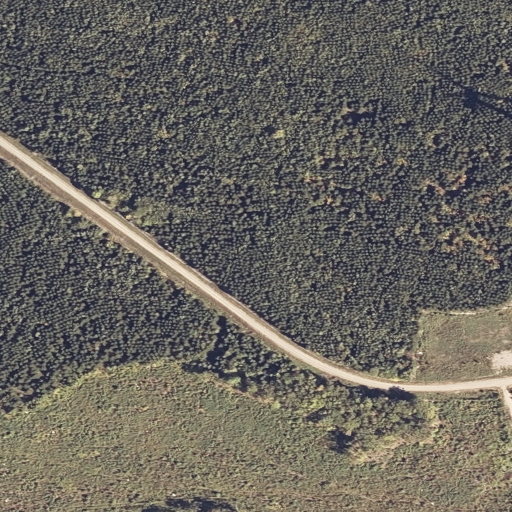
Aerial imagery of ridge(s) in Maine named Spectacle Pond Ridge containing mixed forest, evergreen forest, pasture, shrub, deciduous forest, and grassland